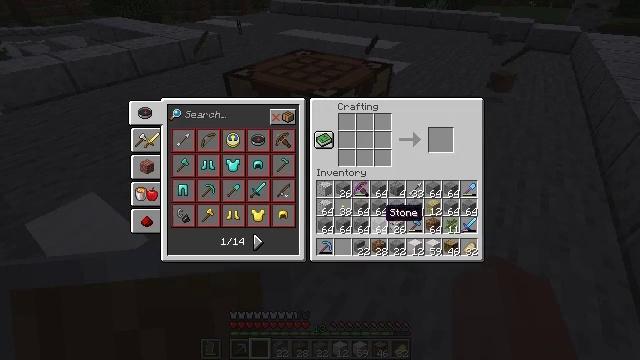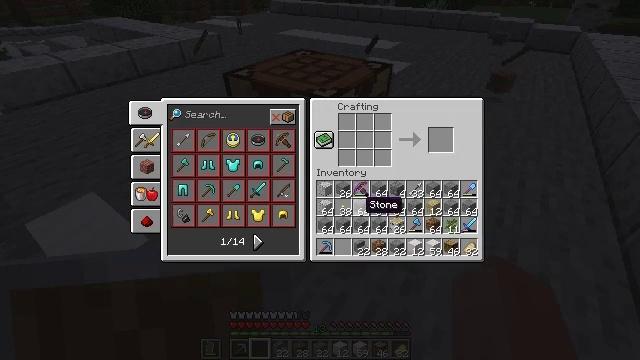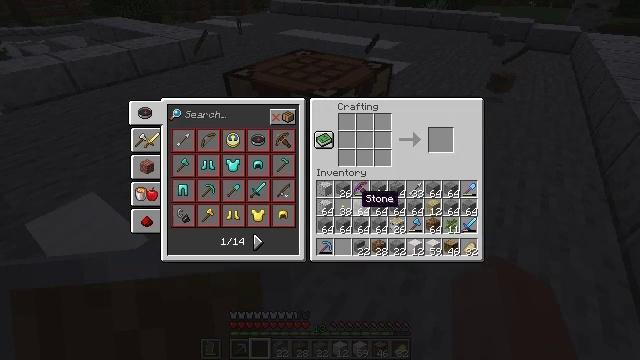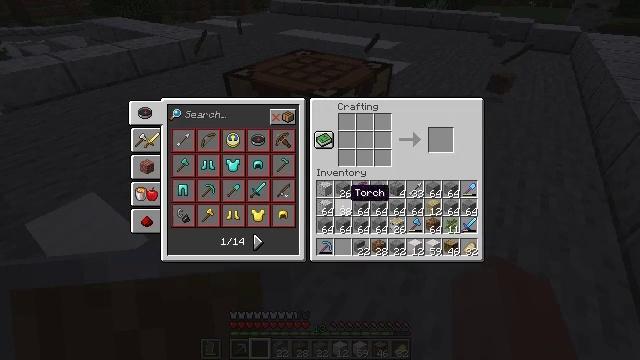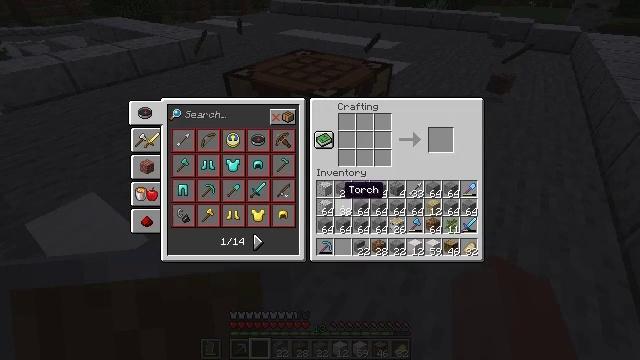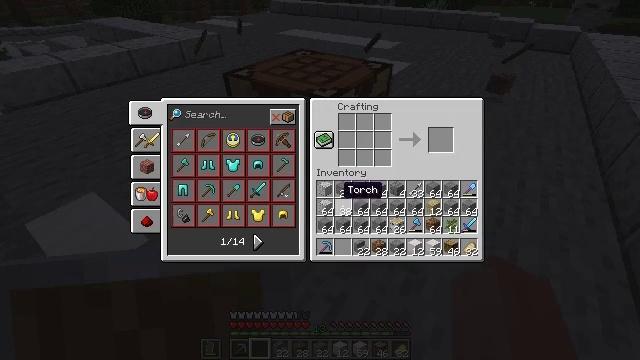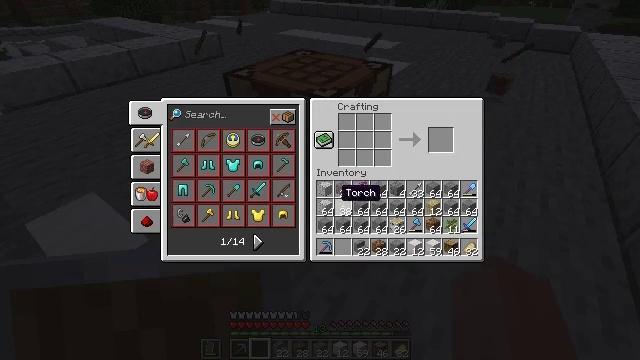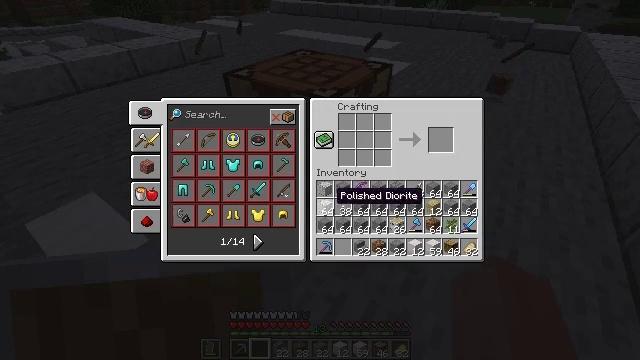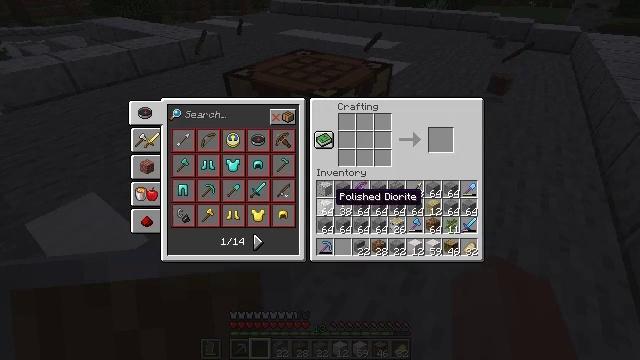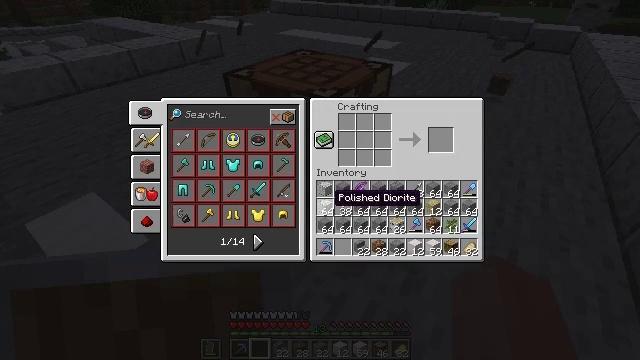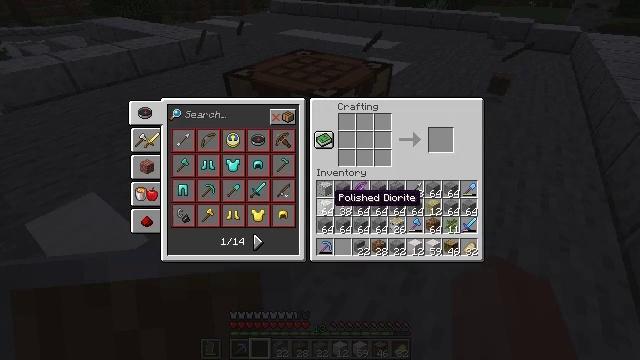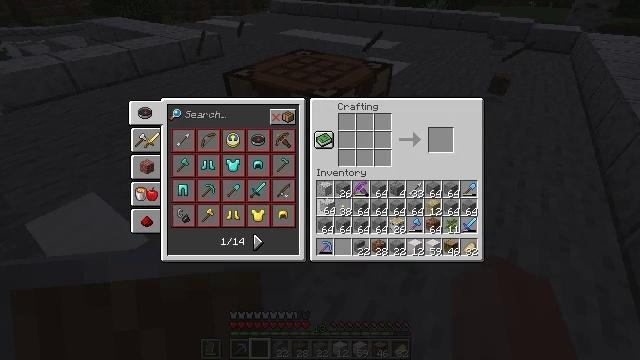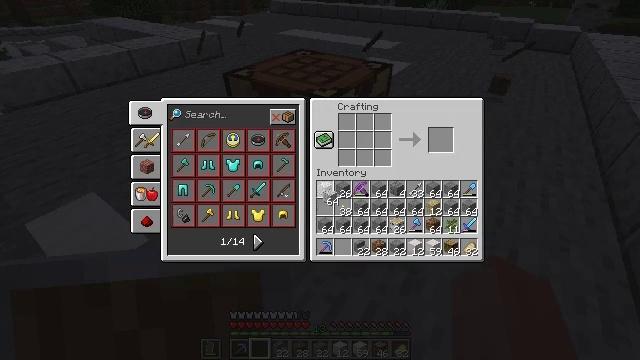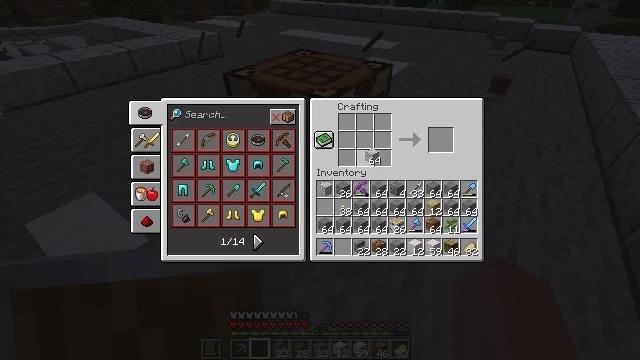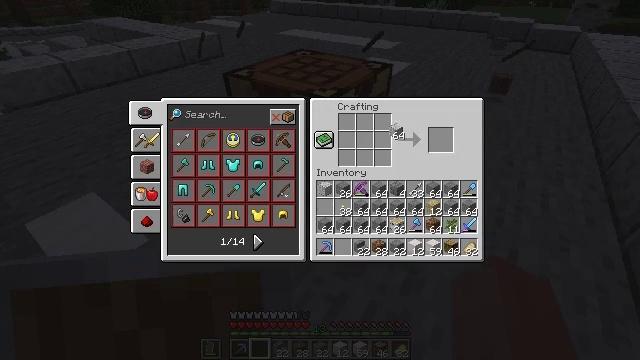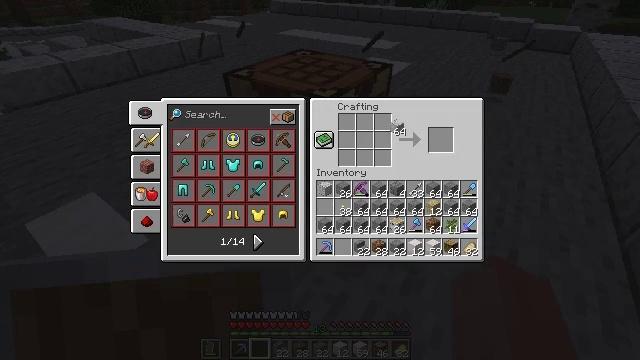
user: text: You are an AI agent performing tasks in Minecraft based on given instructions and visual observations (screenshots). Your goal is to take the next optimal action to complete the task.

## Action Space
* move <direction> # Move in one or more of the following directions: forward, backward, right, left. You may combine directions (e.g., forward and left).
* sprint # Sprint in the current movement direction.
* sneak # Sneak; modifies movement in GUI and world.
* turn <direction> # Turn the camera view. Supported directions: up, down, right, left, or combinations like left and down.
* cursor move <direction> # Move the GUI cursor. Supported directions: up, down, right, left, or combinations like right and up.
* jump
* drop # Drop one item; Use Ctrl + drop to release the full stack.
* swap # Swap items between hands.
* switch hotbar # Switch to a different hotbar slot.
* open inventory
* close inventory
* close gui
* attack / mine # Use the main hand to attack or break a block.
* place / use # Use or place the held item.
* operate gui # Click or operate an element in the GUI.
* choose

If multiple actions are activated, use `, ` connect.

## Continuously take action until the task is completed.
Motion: motion action
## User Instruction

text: Make a polished diorite slab with polished diorite.
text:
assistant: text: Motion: cursor move left and up
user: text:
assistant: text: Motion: no_op
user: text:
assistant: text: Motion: cursor move left
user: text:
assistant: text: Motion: no_op
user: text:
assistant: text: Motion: no_op
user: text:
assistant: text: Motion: no_op
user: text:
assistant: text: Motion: no_op
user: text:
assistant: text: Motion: no_op
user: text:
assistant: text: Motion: no_op
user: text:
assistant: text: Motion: no_op
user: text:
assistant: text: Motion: operate gui
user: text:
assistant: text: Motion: cursor move up, operate gui
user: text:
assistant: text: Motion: cursor move right and up
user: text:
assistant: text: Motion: cursor move right and up
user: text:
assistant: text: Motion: no_op
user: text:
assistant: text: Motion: no_op
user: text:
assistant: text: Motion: no_op
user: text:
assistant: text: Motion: no_op
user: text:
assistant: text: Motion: no_op
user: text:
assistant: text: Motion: no_op
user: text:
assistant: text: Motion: no_op
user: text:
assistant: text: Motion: no_op
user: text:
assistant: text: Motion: choose
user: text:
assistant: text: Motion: choose
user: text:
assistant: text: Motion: cursor move down, choose
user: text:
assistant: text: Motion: cursor move down, choose
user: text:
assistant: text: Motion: cursor move left, choose
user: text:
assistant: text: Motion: cursor move left, choose
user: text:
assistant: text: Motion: cursor move left, choose
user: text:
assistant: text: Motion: choose